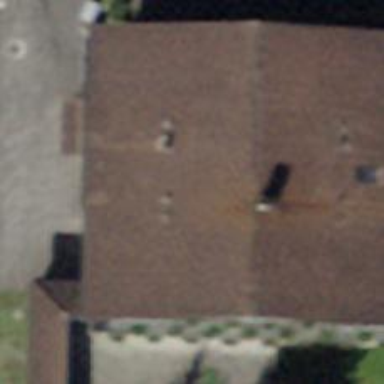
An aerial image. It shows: Hotel.